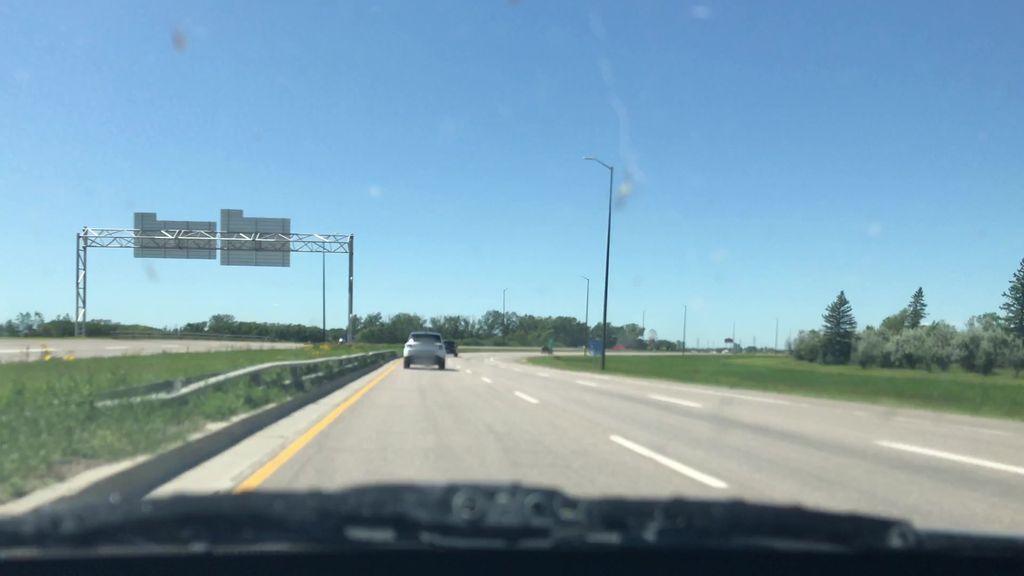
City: winnipeg